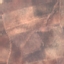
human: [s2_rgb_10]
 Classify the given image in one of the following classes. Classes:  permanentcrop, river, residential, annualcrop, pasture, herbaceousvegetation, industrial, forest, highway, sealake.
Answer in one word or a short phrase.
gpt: PermanentCrop